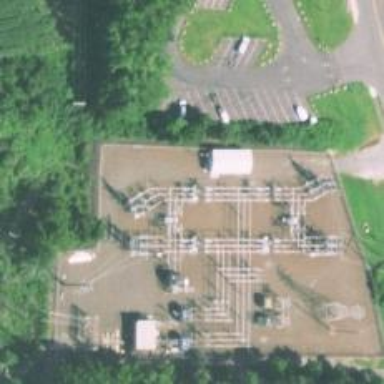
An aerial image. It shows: Switch for power supply.